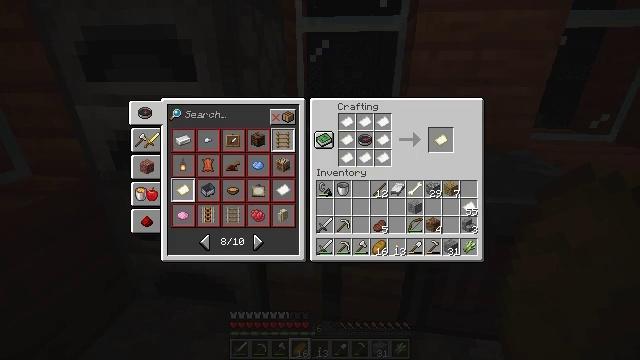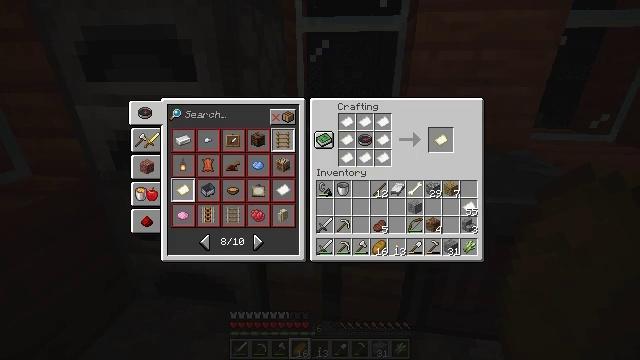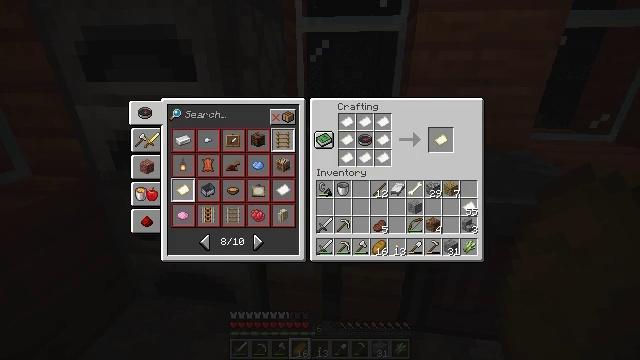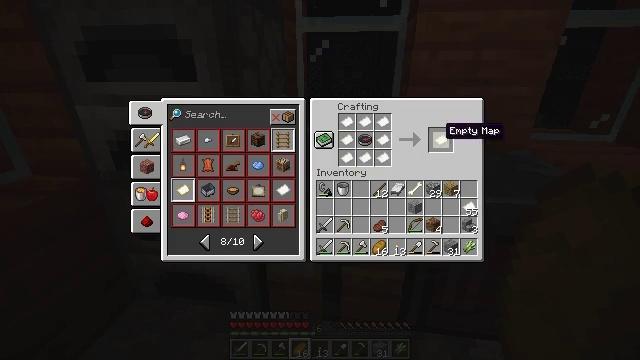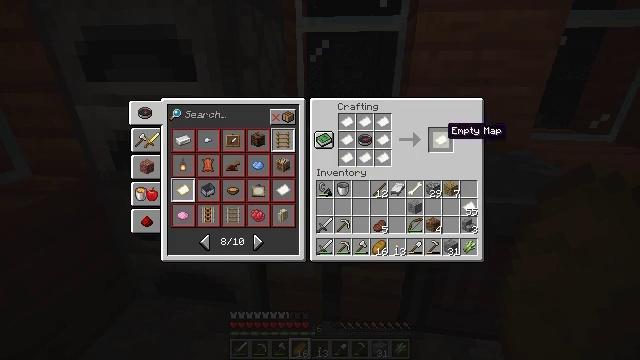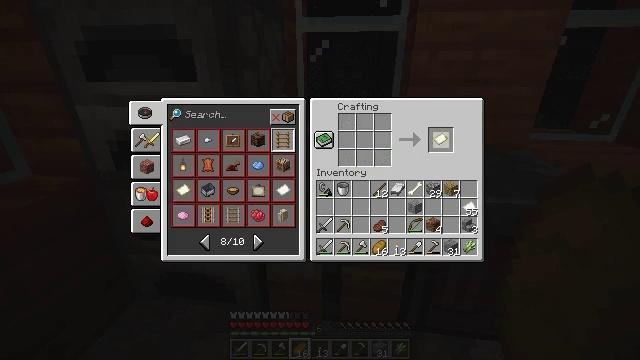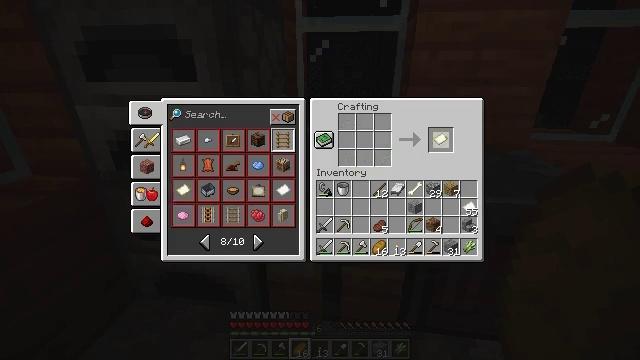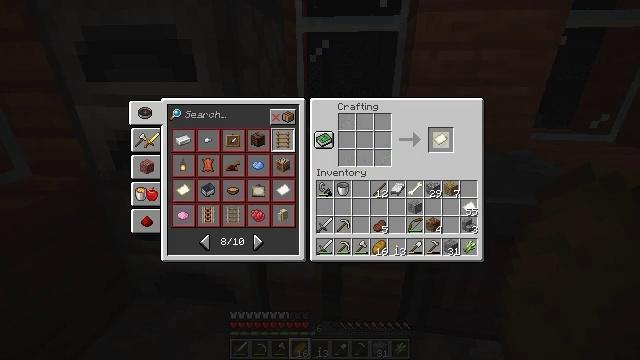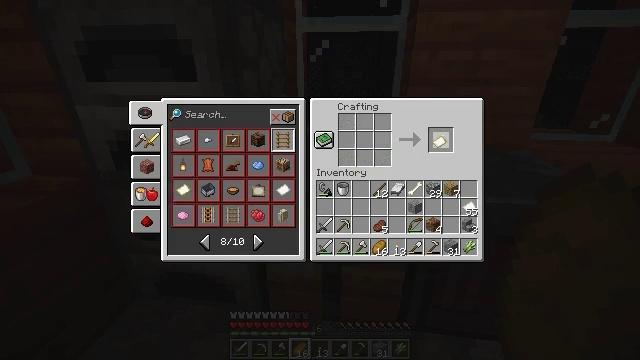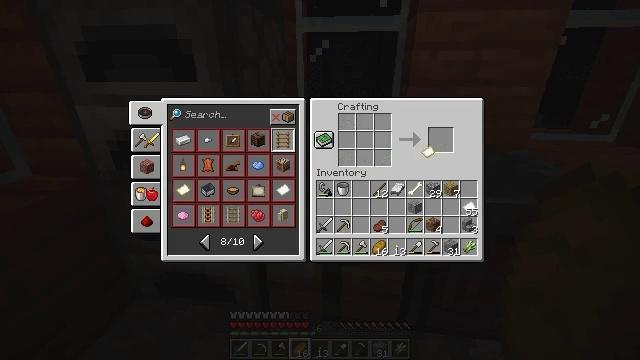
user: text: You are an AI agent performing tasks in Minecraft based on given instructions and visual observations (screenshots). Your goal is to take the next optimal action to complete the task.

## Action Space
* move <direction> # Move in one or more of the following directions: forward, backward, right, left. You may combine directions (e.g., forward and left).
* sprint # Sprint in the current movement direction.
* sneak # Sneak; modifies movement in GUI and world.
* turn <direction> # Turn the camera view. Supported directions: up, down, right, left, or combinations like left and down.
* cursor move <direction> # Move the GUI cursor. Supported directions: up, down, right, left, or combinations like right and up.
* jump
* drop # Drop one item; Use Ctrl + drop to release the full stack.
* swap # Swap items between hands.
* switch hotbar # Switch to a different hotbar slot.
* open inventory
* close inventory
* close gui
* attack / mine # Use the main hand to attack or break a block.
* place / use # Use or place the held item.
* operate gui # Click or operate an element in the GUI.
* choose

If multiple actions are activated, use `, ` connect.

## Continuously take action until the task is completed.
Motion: motion action
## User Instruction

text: Craft a map.
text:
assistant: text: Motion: no_op
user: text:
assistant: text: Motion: no_op
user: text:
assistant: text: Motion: turn right
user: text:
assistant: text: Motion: no_op
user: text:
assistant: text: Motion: attack / mine
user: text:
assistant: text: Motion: attack / mine
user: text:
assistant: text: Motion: attack / mine
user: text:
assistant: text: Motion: no_op
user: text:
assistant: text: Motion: turn left and down
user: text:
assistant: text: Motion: no_op